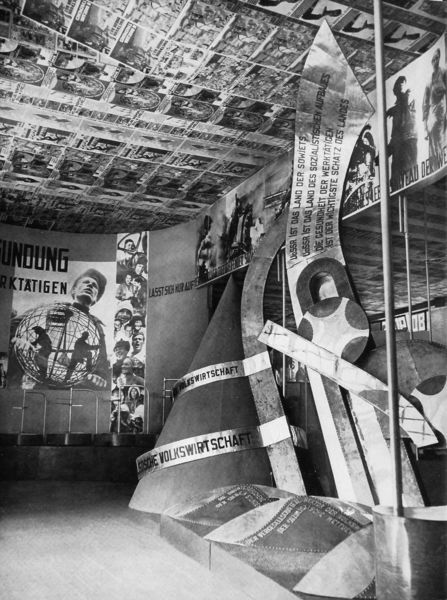
Titel: Hygiene-Ausstelung, Eingang in den sowjetischen Pavillon
Künstler: El Lissitzky
Schlagwörter: mann, menschen, raum, schwarz, weiss, muster, wand, gesicht, bild, gitter, boden, decke, kinn, schrift, bilder, fotos, stab, fahne, banner, metall, collage, halle, foto, fotografie, sichel, text, zeitung, kreise, plakat, kugel, ausstellung, poster, stange, globus, installation, schwarz/weiss, köln, informel, sozialistisch, kommunismus, montage, zeitungen, ddr, readymade, rei, propaganda, volkswirtschaft, brd, zusammenschnitt